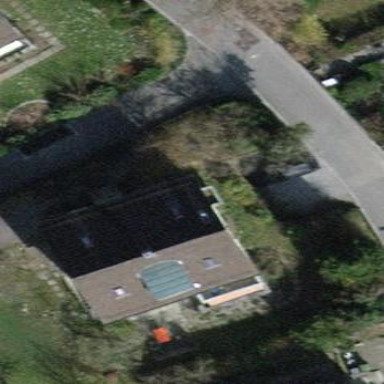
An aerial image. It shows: Detached building with gabled roof.